Question: I am trying to do something I don't know if it's doable. I have this query:
SELECT [CreatedOn]
FROM [MyTable]

As you can see in the image, there are different dates. Now what I want to achieve is to get the time difference between each date/time in each row. For example, diference between date in row1 and row2, then row2 and row3, etc...
Is that possible?
Thanks, Laziale
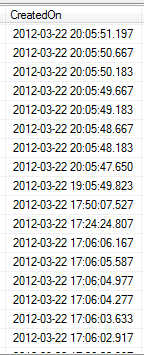
Answer: '''
;WITH q AS (
SELECT
CreatedOn,
ROW_NUMBER() OVER (ORDER BY CreatedOn) AS rn
FROM
MyTable
)
SELECT
q1.CreatedOn AS Date,
q2.CreatedOn AS NextDate,
DATEDIFF(SECOND, q1.CreatedOn, q2.CreatedOn) AS SecondDiff
FROM
q q1 JOIN
q q2 ON q1.rn + 1 = q2.rn
'''